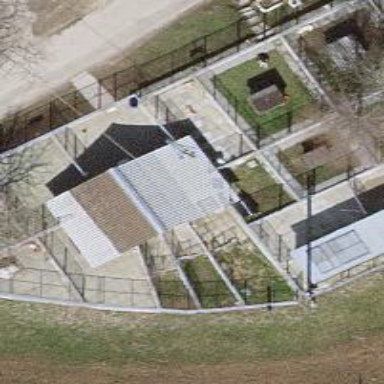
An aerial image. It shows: Animal shelter building.